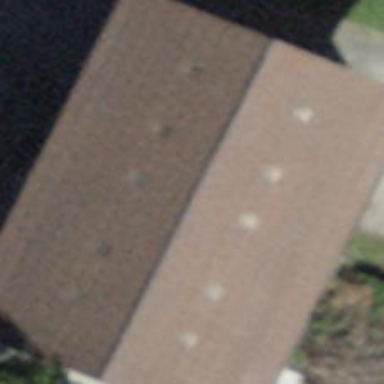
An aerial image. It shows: Barn.